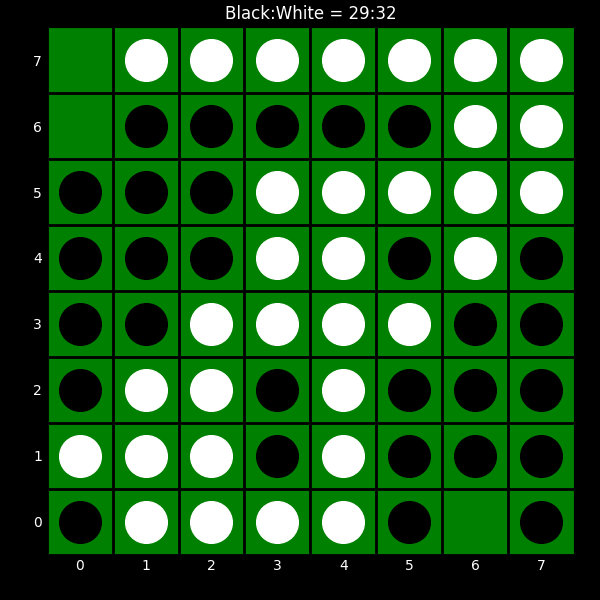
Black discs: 29
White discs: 32